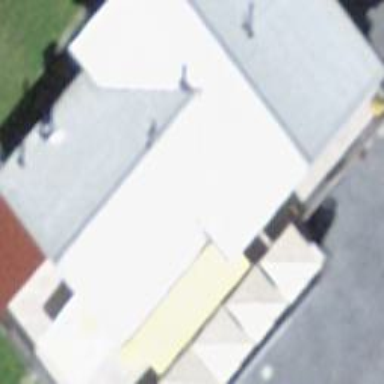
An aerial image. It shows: Building that functions as both restaurant and hotel.